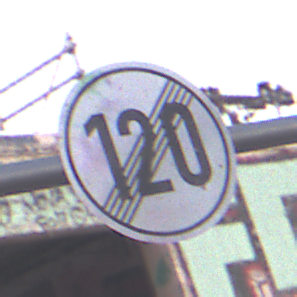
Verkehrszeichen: EndeGeschwindigkeit120
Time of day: SunriseSunset
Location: Outdoor (Suburban)
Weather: PartlyCloudy
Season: NotSpecified
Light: Natural